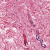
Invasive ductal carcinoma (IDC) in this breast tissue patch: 0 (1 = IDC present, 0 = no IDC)